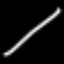
Label: line